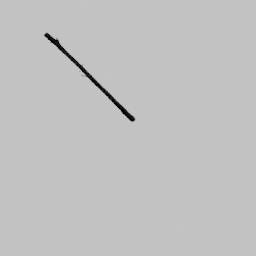
Label: nature